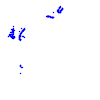
Particle: proton